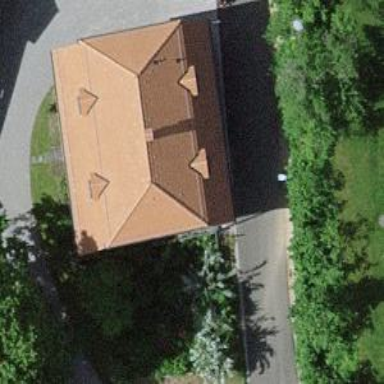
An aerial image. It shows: Residential building.